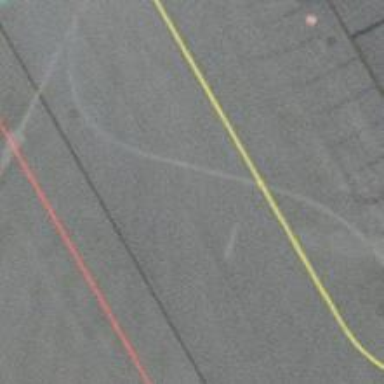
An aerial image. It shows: Image of taxiway at airport.